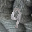
Label: 9